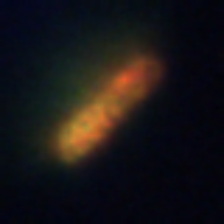
Taxon: Pennate
Group: Diatoms